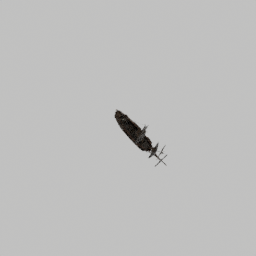
Label: mechanical